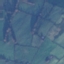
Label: Pasture